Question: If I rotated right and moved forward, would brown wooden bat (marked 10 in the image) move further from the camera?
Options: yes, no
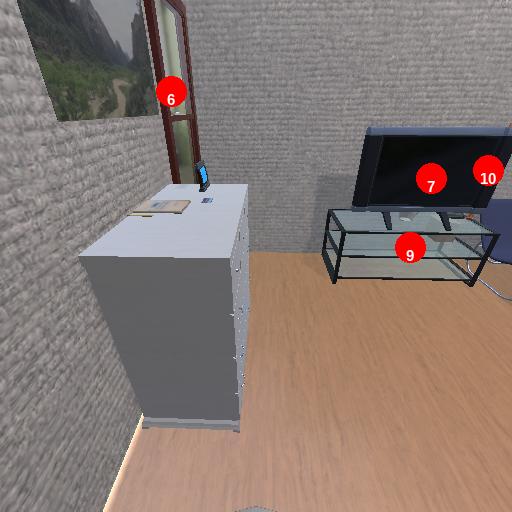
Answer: yes